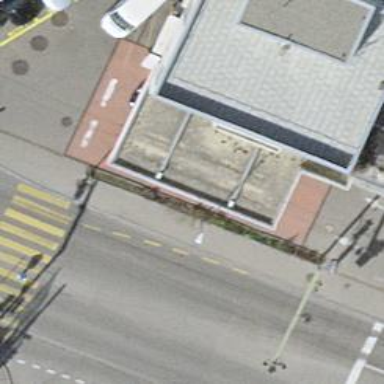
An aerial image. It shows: Fuel station.